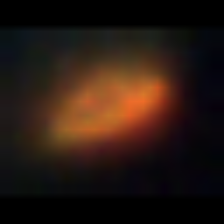
Taxon: Unknown_phyto
Group: Unknown